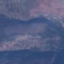
Land use / land cover class: HerbaceousVegetation